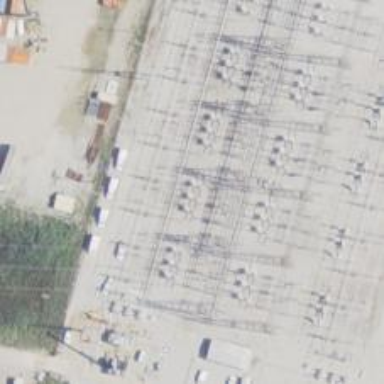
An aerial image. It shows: Switch for power supply.